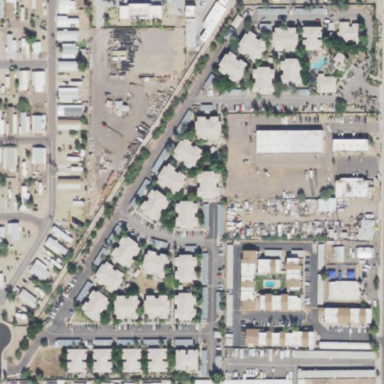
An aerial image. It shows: Residential area with apartments.